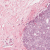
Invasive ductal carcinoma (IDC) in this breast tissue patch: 0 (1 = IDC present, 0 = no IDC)